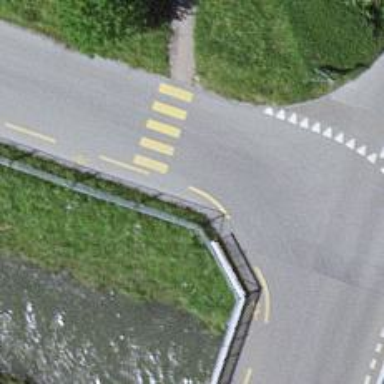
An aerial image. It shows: Sidewalk along the footway.